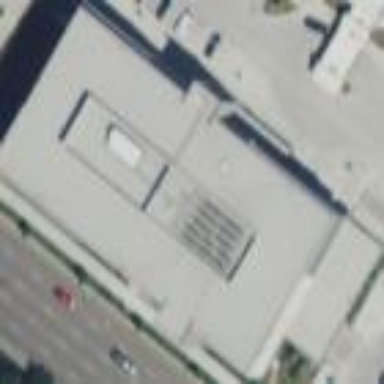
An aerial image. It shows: Office building.